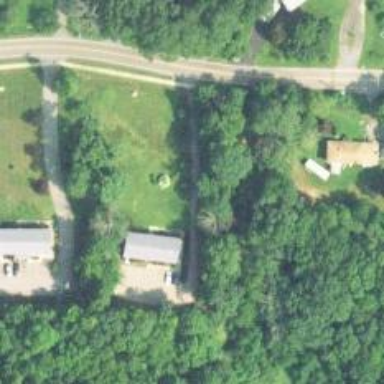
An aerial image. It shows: Residential driveway designated as service road.